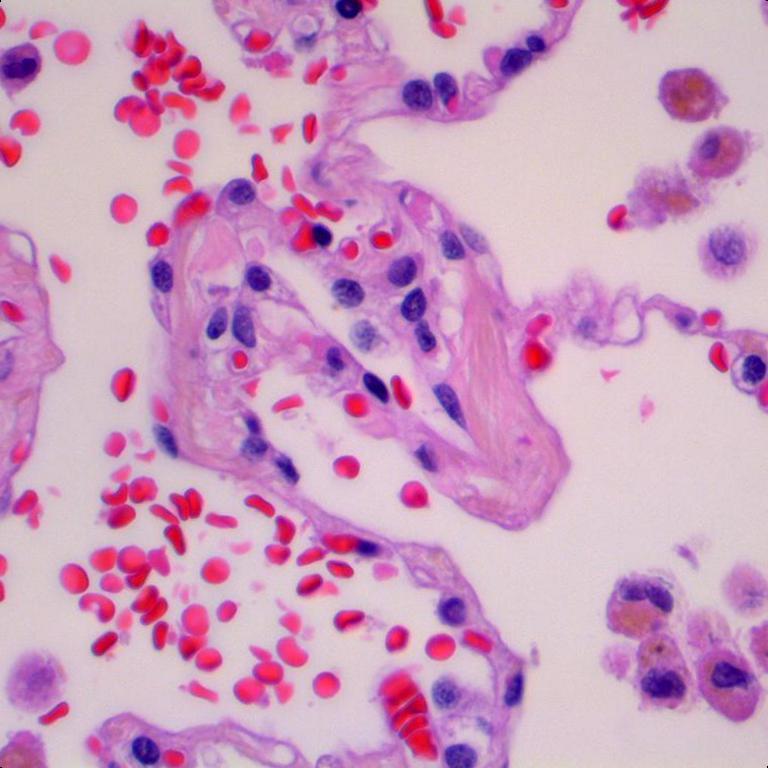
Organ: lung
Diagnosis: benign